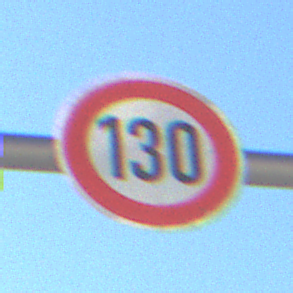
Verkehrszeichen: Geschwindigkeit130
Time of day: Midday
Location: Outdoor (Nature)
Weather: Clear
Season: Summer
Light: Natural